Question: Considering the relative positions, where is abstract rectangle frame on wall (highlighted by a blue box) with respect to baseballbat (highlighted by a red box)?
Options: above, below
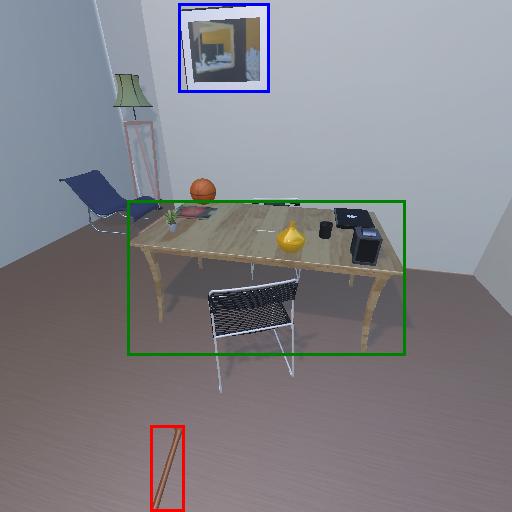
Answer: above